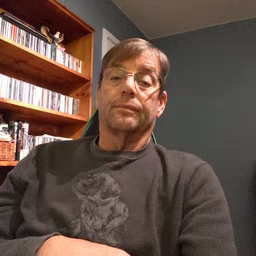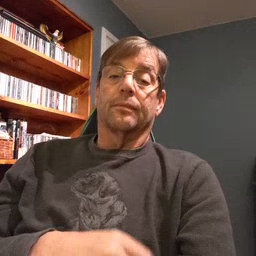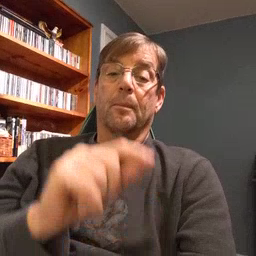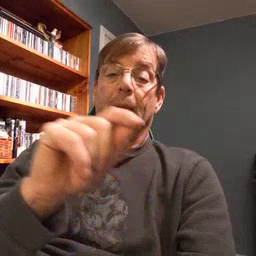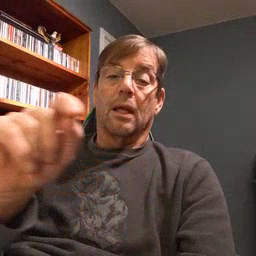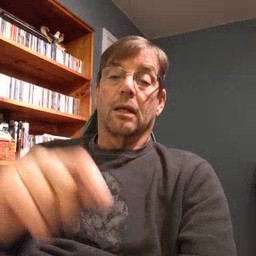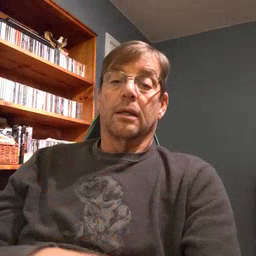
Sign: pen